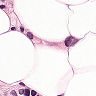
Metastatic tissue present: yes